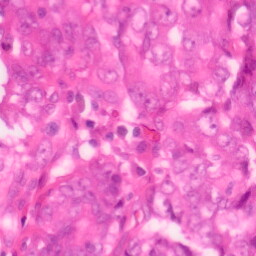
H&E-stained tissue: Colon